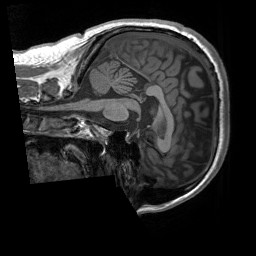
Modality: T1w
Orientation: sagittal
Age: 22
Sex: female
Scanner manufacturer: siemens
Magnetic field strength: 3 T
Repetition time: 1.9 s
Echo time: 0.00252 s